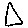
Label: triangle